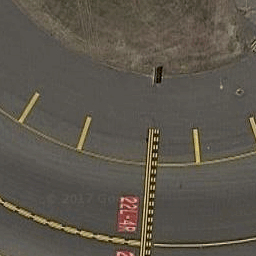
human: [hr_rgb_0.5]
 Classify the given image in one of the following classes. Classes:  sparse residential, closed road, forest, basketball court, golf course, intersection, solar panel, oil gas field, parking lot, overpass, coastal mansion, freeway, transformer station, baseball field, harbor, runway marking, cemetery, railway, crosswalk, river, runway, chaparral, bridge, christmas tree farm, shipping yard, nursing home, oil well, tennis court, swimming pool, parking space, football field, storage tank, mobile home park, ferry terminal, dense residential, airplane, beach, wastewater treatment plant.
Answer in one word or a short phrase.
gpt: runway marking